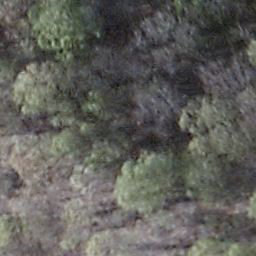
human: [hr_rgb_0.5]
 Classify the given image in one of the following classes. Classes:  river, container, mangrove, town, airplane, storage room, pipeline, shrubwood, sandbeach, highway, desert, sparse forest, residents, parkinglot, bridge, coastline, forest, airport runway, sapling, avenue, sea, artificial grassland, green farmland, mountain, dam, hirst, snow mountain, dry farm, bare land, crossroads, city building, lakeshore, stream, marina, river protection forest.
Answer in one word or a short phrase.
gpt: shrubwood